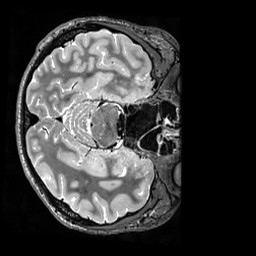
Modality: T2w
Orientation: axial
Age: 26
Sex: female
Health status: ill
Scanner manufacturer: siemens
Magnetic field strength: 3 T
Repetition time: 3.2 s
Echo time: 0.564 s